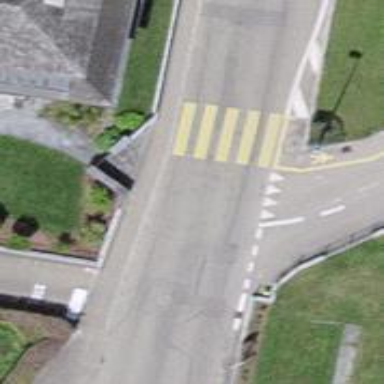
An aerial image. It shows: Marked crossing on the road.